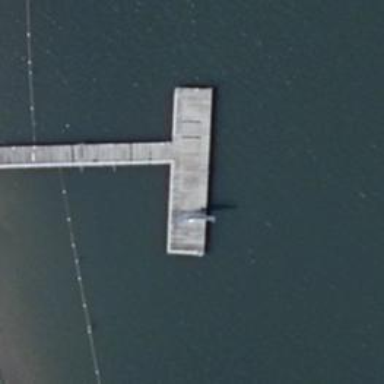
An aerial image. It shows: Man-made pier.